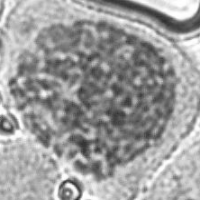
Label: prophase